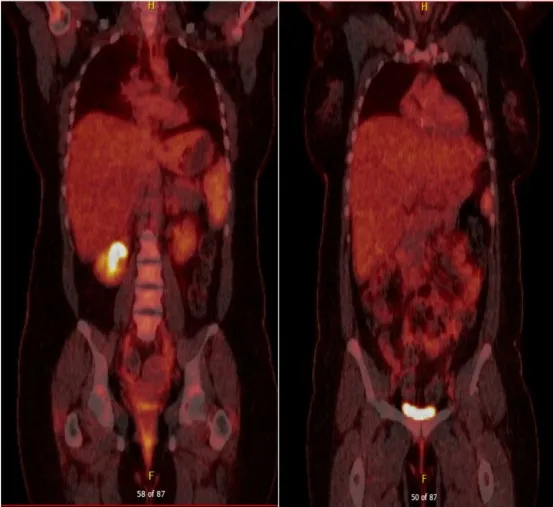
(A) PET/CT scan after completing chemoradiation therapy showed no evidence of disease.
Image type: radiology (pet)